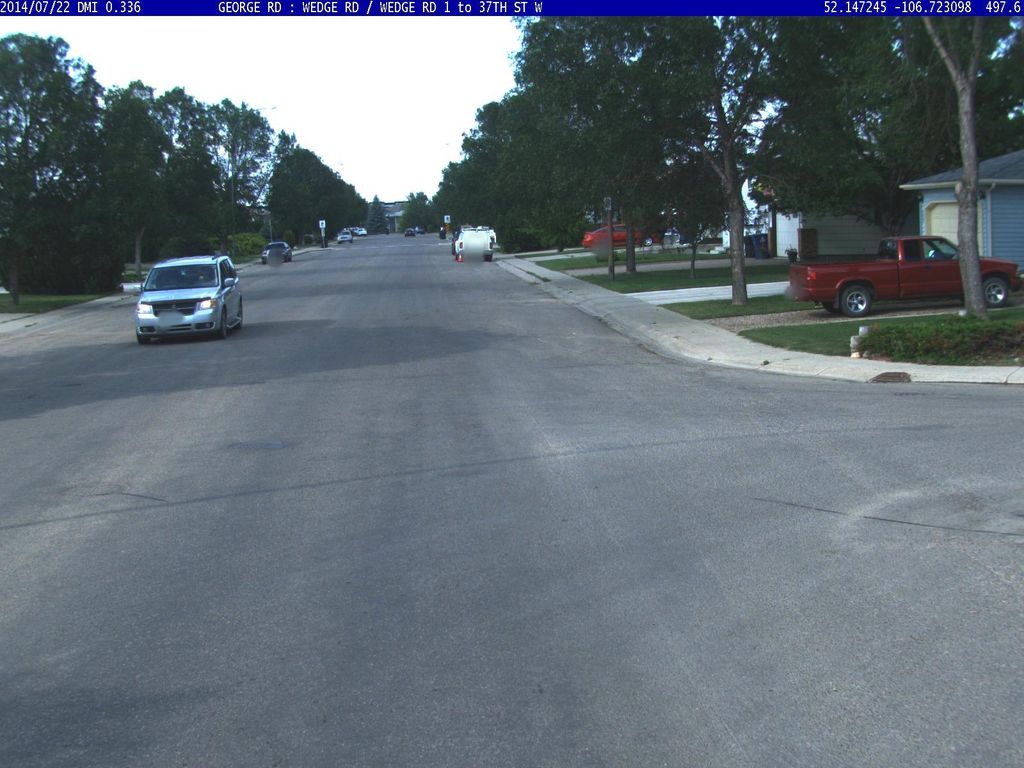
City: saskatoon